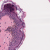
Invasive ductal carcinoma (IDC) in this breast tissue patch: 0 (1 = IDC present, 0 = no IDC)